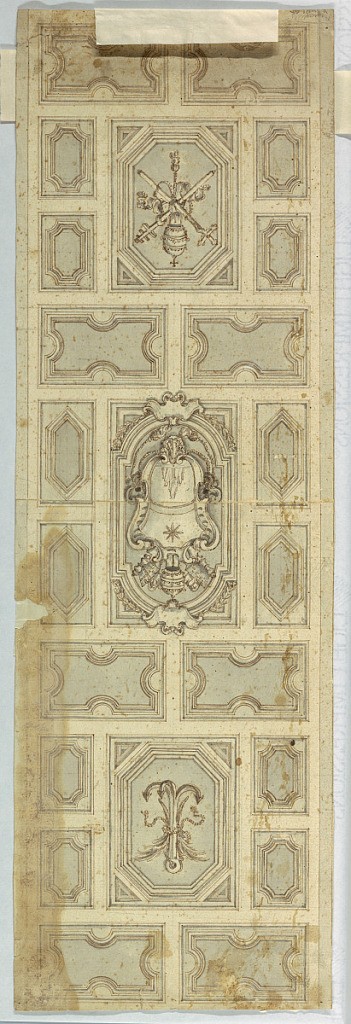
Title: Design for a Ceiling with the Arms of Pope Clement XI
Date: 1700–1721
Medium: Pen and sepia, brush and watercolor on paper
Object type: Drawing
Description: Ceiling divided into panels. At bottom center, an anchor and two palm branches fastened together by a ribbons. Opposite to this, a crucifix and rustre tied with a ribbon. Coat-of-arms at center.